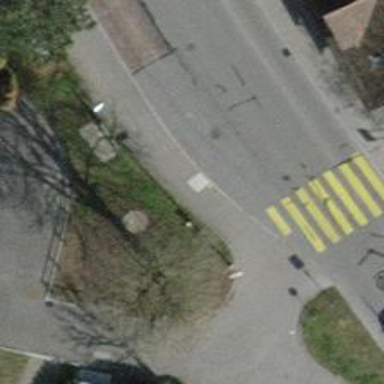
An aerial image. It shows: Bus stop with shelter. It is platform for public transport.